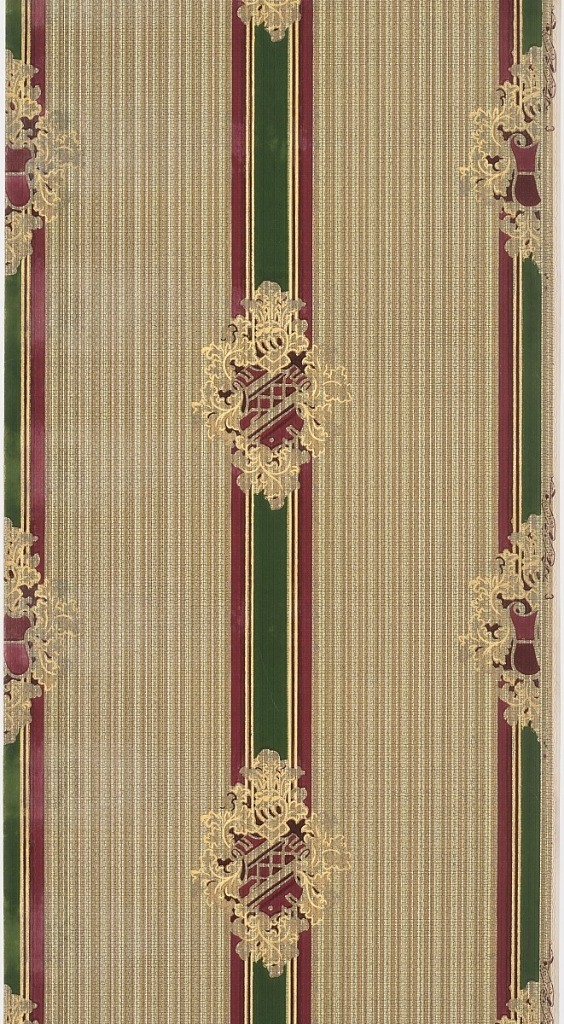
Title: Sidewall
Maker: Standard Wall-Paper Company, Standard Wall-Paper Company, Sandy Hill, New York
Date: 1905–1915
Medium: Machine-printed paper
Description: Vertical striations in shades of yellow and beige, central stripe in green, gold, and red. Coat of arms made up of red and gold shield surrounded by scroll and foliate gold frame.